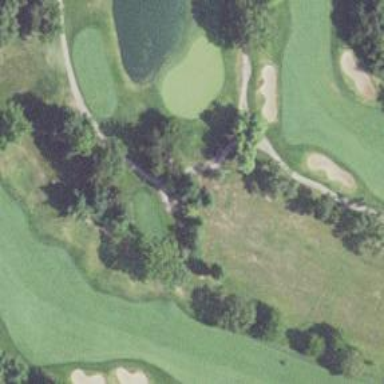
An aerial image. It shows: Pathway for golfing.